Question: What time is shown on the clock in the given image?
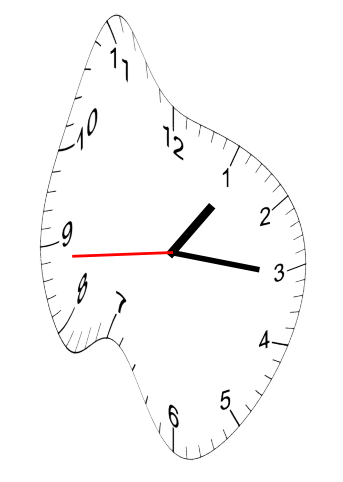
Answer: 01:15:44